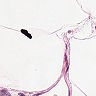
Metastatic tissue present: no